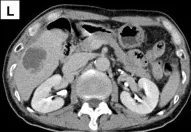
A 63-year-old man with abdominal pain. (H-L) After contrast material injection, the mass showed gradual, inhomogeneous enhancement, with decreased enhancement on delayed scans.
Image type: radiology (ct)